Question: I'm trying to map several texture atlases onto various quads on a car object. I am coming across a problem where some textures are skewed and rotated rather than mapping directly onto a quad. The problem is shown below, I've used a smiley face for a clearer example of what's going on.
I've tried to make the texture atlases' widths powers of 2, that does not work. I also heard from a friend that this is due to the texture atlases not being an even width, which didn't resolve the problem for all cases. The fact that changing the width managed to solve the problem in some cases leads me to believe that texture width may be the cause.
I'm using my own shaders to perform texture co-ordinate manipulation for the texture atlases, if this is relevant. Does anyody have any clues as to the cause of this problem?
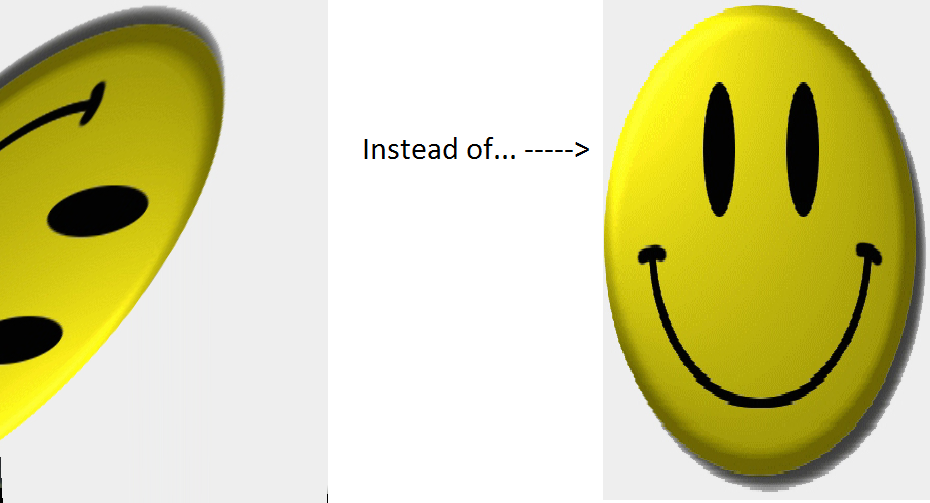
Answer: Looking at your left image I see some out-of-place black pixels. That kind of things happen when you load image wrongly (part of images header goes to RGBA data).
Another possible reason is wrong width of image in header and in data (could caused by wrongful header usage or padding in images data).
Without code and image format it's harder to be more specific.